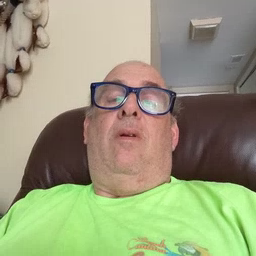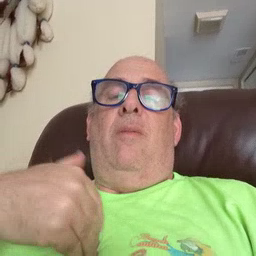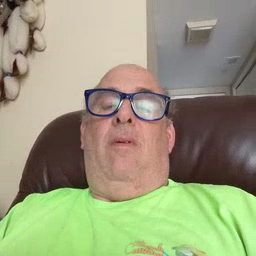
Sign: animal